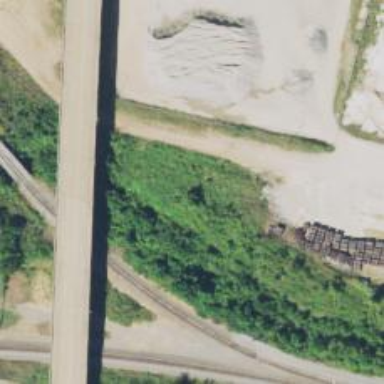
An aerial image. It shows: Abandoned railway.